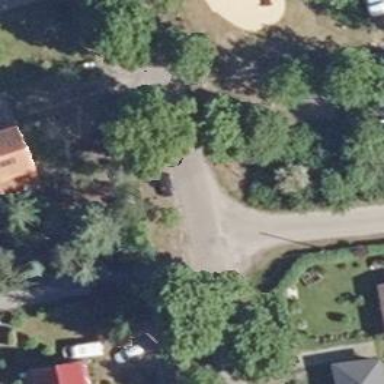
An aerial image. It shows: Residential road with asphalt surface.